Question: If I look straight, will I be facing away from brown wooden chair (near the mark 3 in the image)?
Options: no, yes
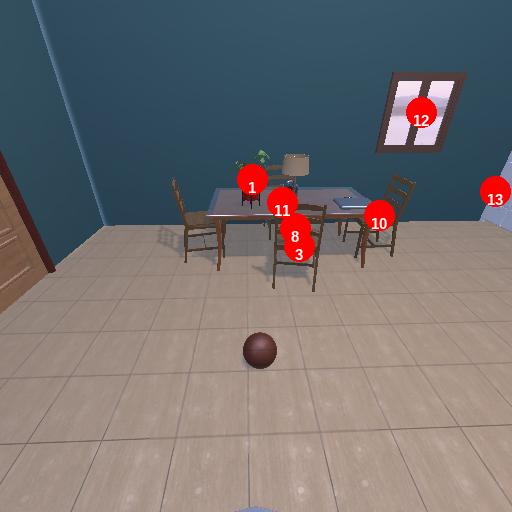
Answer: no